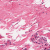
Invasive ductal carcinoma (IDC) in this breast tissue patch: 0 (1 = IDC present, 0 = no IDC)